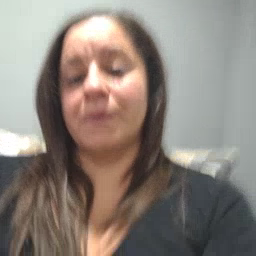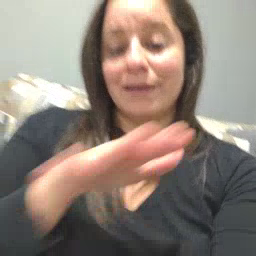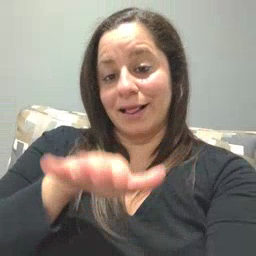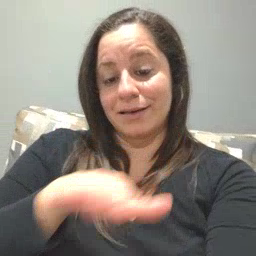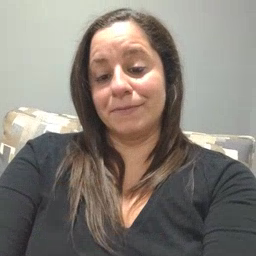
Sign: clean